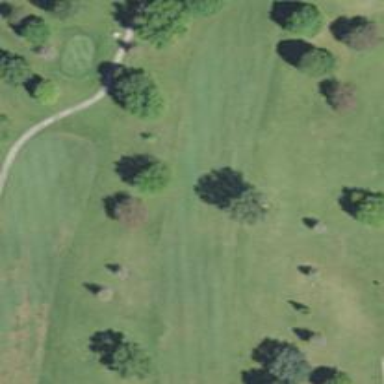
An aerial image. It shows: Golf hole.